Interaction volume radius: 5 \u00c5
Interaction volume height: 35 \u00c5
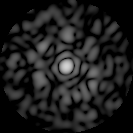
Disorder parameter: 0.7543